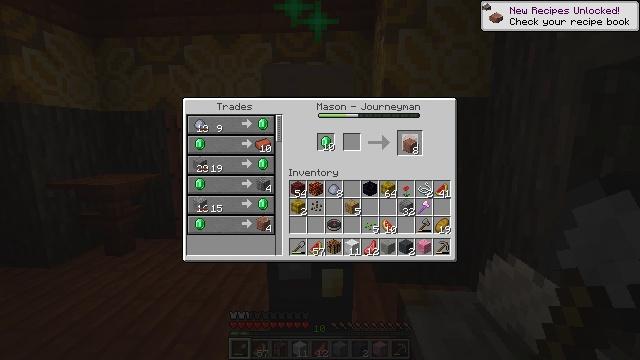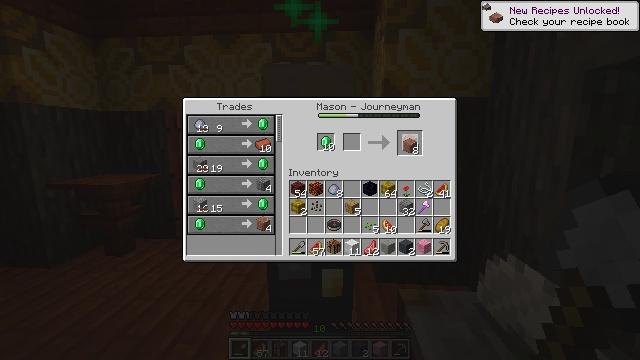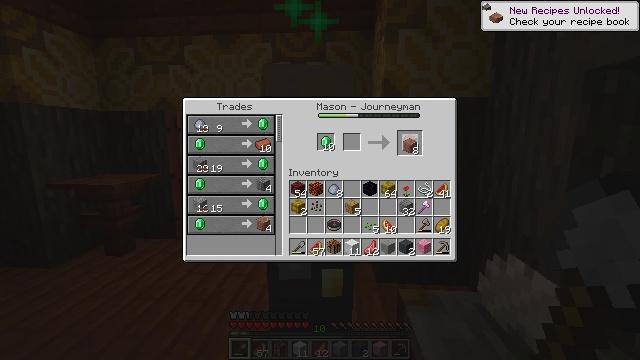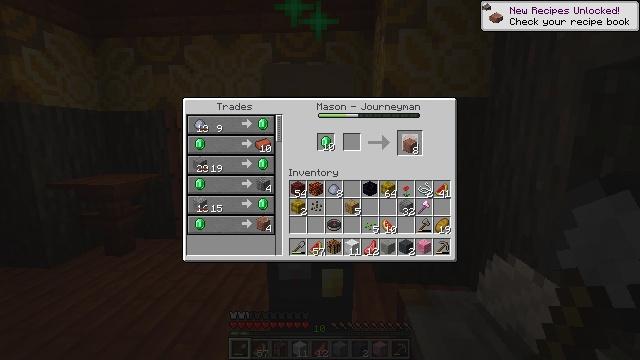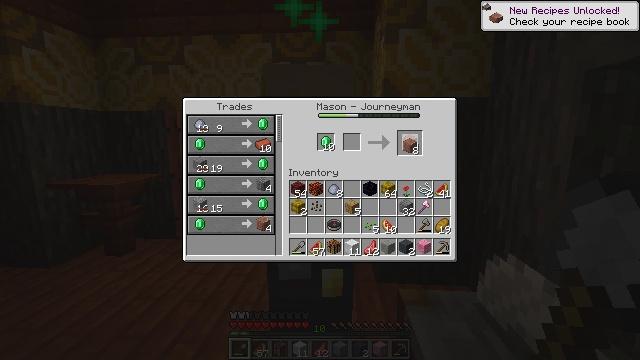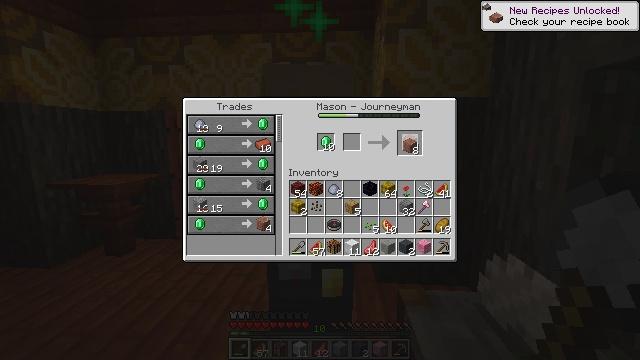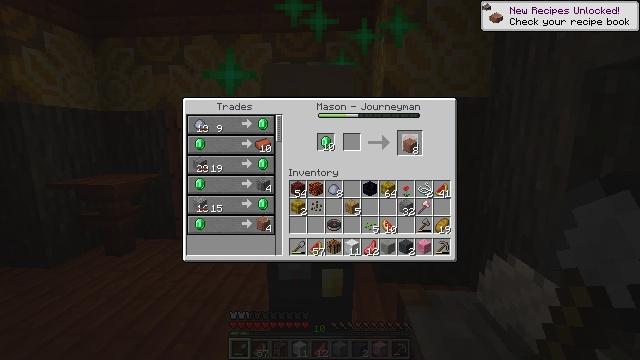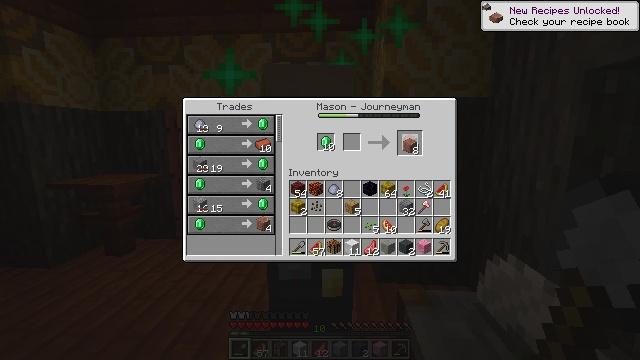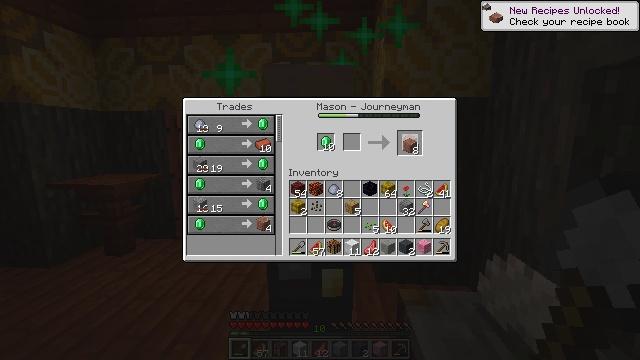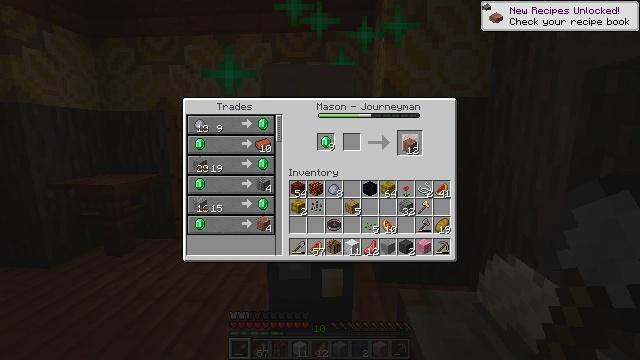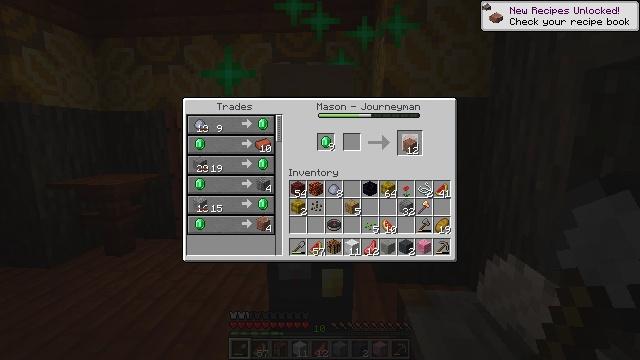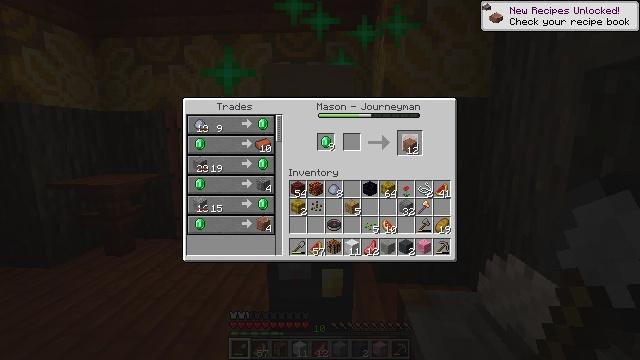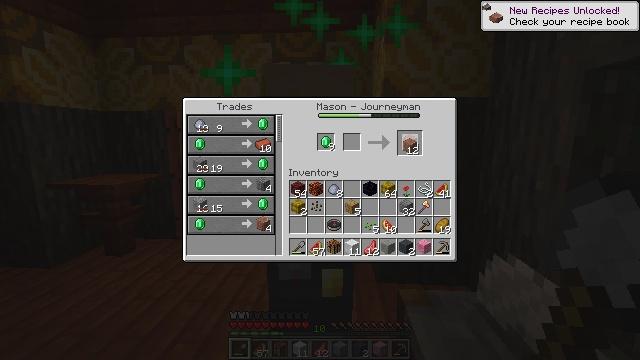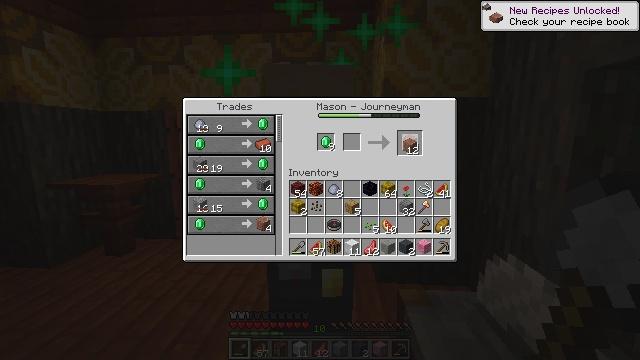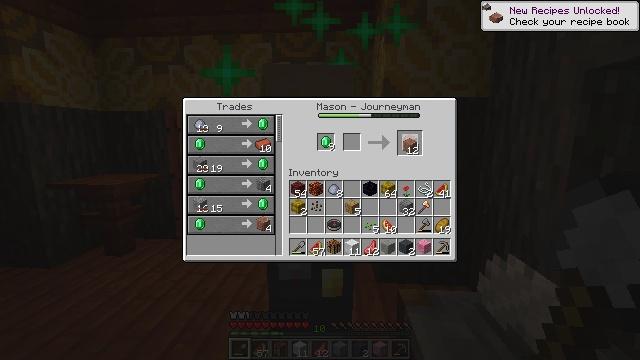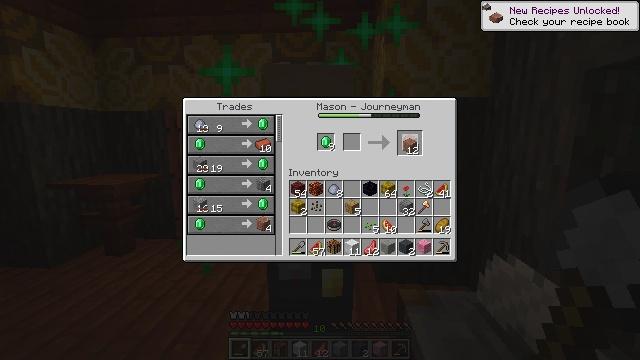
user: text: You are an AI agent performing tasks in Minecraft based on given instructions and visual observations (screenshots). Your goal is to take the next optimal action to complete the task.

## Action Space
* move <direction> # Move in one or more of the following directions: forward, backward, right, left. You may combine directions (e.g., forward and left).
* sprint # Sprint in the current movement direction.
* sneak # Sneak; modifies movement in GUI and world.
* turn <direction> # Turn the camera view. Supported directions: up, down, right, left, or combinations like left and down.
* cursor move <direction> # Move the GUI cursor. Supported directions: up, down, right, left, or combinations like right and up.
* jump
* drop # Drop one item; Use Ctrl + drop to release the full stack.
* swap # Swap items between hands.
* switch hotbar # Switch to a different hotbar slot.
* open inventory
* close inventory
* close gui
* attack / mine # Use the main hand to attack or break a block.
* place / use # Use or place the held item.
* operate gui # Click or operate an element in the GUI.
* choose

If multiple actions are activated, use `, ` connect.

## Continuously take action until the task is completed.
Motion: motion action
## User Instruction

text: Use four granite blocks to create polished granite.
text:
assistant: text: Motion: no_op
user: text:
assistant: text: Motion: no_op
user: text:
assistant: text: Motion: no_op
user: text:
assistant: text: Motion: no_op
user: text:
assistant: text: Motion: no_op
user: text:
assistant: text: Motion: operate gui
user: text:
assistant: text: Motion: operate gui
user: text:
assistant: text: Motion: operate gui
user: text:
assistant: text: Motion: no_op
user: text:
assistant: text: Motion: no_op
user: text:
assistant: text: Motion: no_op
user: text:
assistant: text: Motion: no_op
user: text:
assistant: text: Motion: no_op
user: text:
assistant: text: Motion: no_op
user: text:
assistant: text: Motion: operate gui
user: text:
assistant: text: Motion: operate gui
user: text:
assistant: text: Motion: operate gui
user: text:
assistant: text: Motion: no_op
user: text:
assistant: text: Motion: no_op
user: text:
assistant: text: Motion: no_op
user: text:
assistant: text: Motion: no_op
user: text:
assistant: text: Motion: operate gui
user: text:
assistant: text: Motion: operate gui
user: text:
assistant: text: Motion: operate gui
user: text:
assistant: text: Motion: no_op
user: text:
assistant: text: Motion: no_op
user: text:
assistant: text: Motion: no_op
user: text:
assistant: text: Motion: no_op
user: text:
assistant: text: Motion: no_op
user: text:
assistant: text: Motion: operate gui